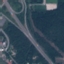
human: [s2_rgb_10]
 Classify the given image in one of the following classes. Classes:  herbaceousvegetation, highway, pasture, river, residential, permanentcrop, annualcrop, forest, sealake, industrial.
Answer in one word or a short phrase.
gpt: Highway